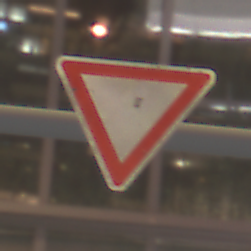
Verkehrszeichen: VorfahrtGewaehren
Umgebung: Indoor, Urban
Tageszeit: NotSpecified
Wetter: NotSpecified
Licht: Artificial
Jahreszeit: NotSpecified
Kontrast: MediumContrast